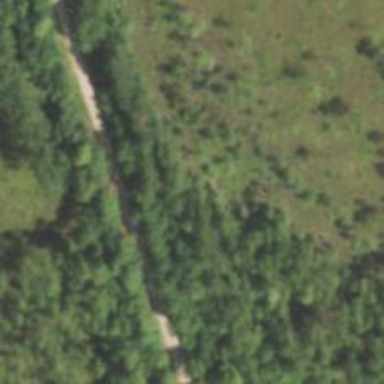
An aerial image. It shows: Abandoned railway.